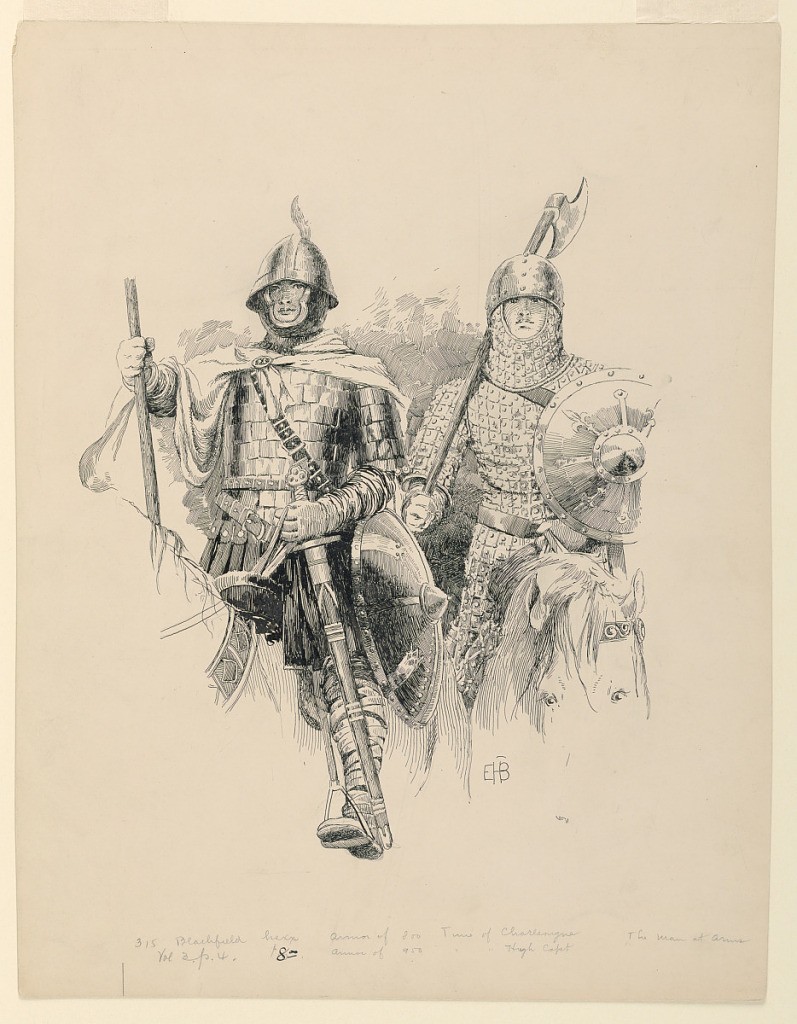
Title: "Armor of 800. Time of Charlemagne"
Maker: Edwin Howland Blashfield, American, 1848–1936
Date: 1887
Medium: Pencil and pen and black ink on stiff cream colored paper
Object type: Drawing
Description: Two armored knights are seen frontally, astride their horses.